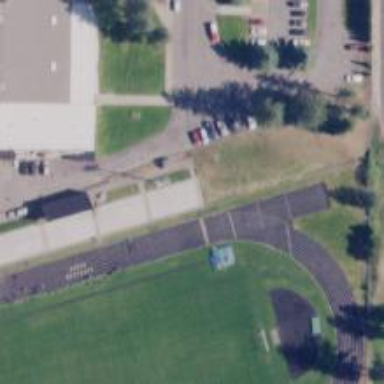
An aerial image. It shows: Athletic track located in leisure land area.